Aerial crown-view tile of a tropical tree (Barro Colorado Island, Panama), acquired 20240813:
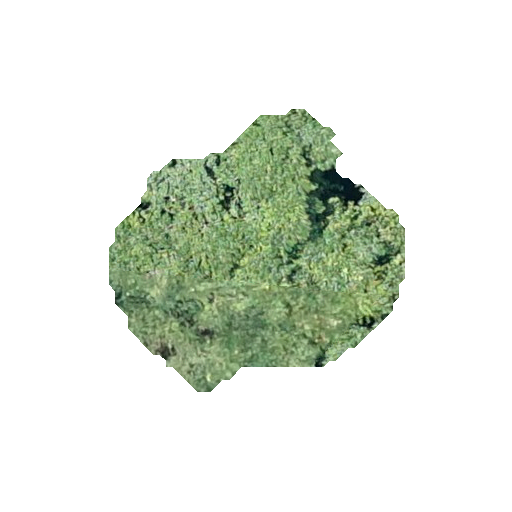
Species: Luehea seemannii
GBIF accepted scientific name: Luehea seemannii
Crown area: 84.995 m²